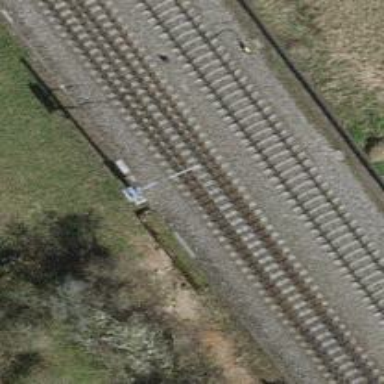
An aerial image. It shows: Rail siding with electrified tracks using contact line.